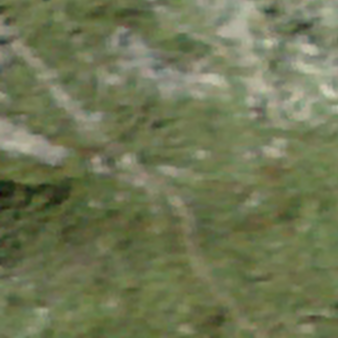
Label: other